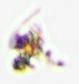
Label: Detritus